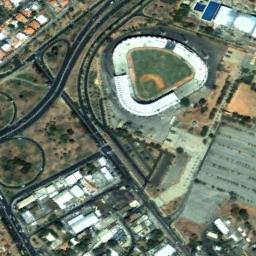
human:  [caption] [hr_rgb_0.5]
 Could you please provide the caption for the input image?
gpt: The triangle stadium is enclosed between the lawn and the road, Next to the residential area .

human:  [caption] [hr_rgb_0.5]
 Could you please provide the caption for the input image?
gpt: The stadium is on the grass next to some buildings and roads .

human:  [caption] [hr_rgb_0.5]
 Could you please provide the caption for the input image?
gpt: Many buildings of different shapes are beside the stadium .

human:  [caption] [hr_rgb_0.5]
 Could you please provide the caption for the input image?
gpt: The stadium looks like a fan, With a blue roof on each side .

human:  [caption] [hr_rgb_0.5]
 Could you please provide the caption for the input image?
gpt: There are some buildings and freeways beside the stadium .